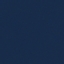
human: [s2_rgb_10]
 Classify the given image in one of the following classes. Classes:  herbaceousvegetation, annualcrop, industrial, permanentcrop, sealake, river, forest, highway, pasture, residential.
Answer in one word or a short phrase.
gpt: SeaLake